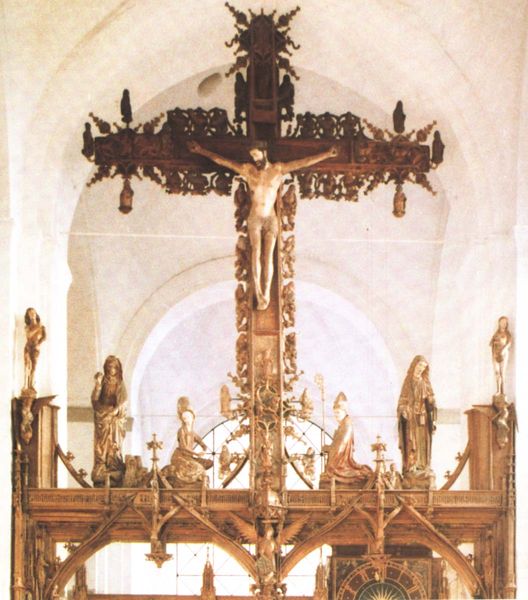
Titel: Triumphkreuzgruppe
Künstler: Bernt Notke
Standort: Lübeck, Dom (EU - D - Schleswig-Holstein)
Schlagwörter: mann, nackt, gelb, menschen, braun, fenster, holz, licht, weiss, ornament, wand, hinrichtung, stehen, tot, kirche, sonne, figur, decke, engel, skulptur, bogen, figuren, kuppel, verzierung, uhr, foto, fotografie, bögen, adam, eva, gewölbe, glaube, kreuz, dom, strahlen, knien, beten, altar, kathedrale, schnitzerei, skulpturen, statuen, spitzbogen, christus, jesus, jesus christus, kreuzigung, kruzifix, heilige, opfer, maria, magdalena, maria magdalena, adam und eva, schnitzkunst, holzkreuz